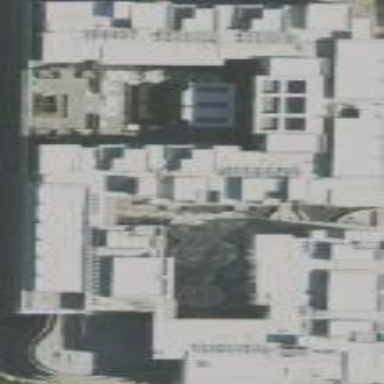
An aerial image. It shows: Image showing building with apartments.